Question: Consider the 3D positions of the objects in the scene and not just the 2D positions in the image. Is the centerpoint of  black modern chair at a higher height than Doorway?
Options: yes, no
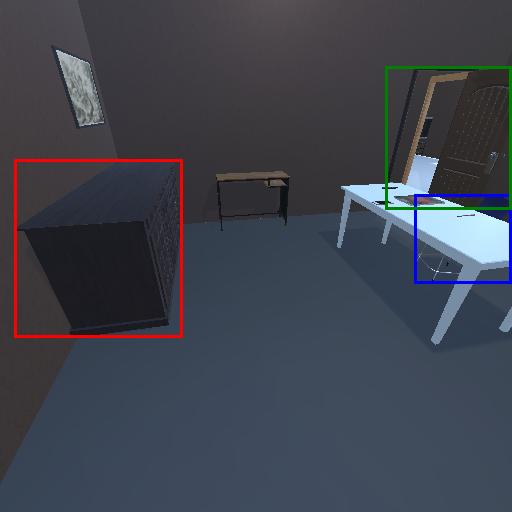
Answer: yes